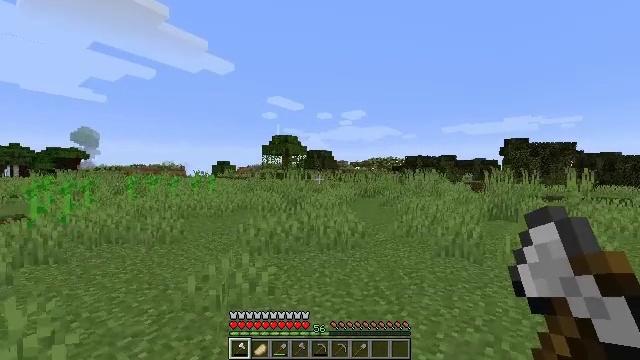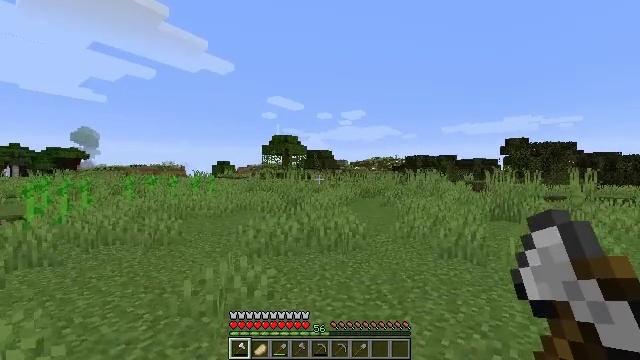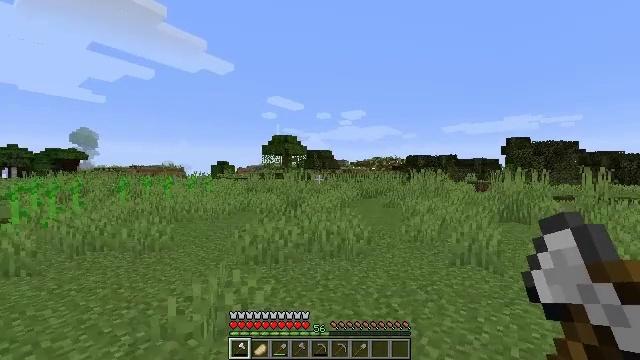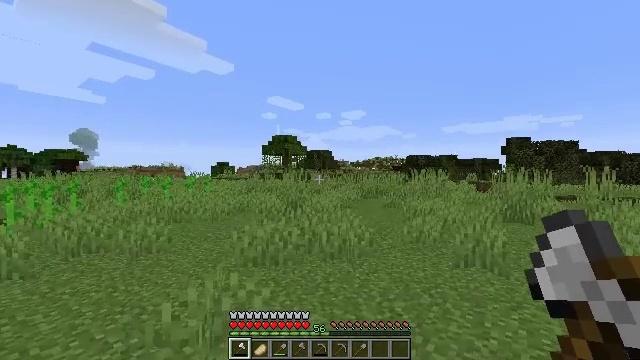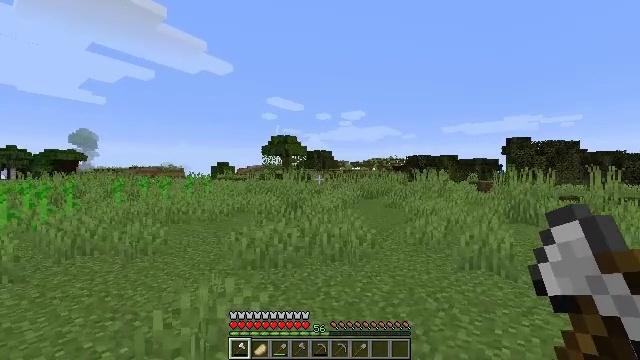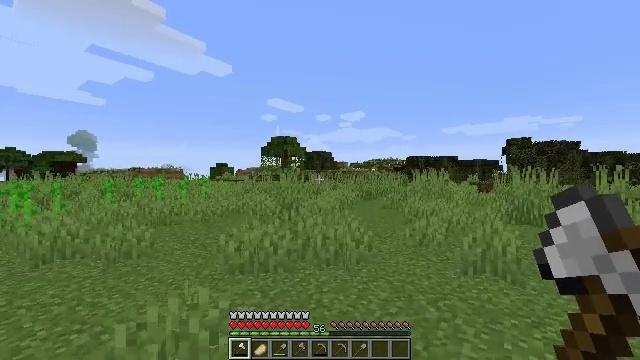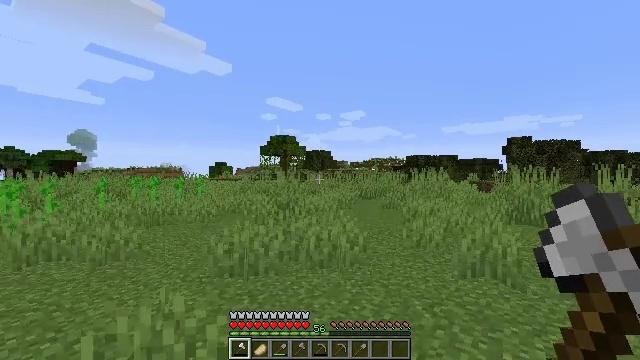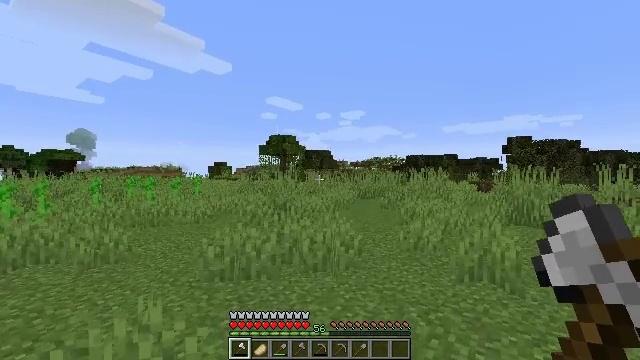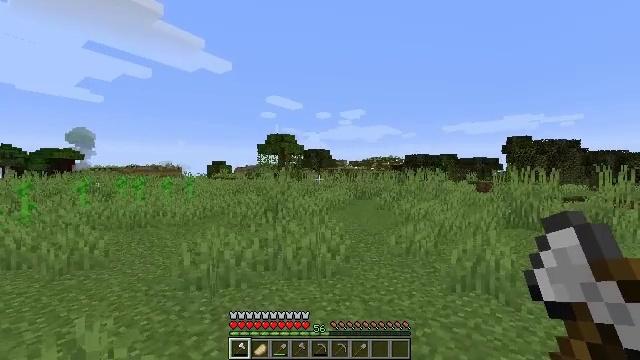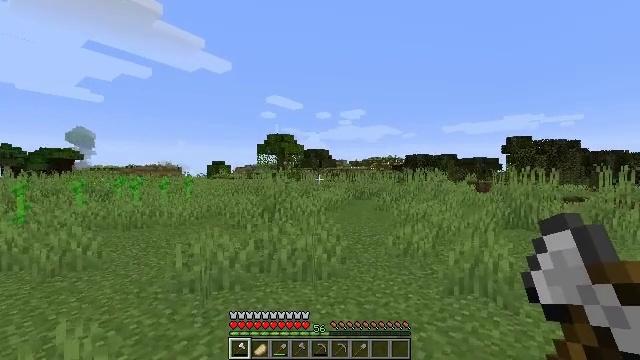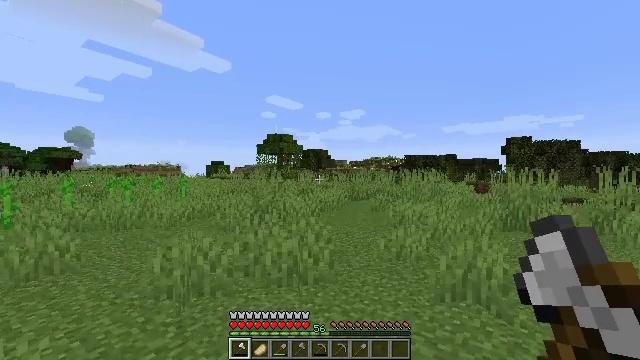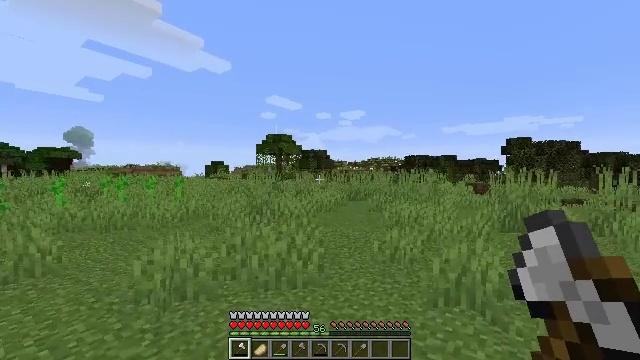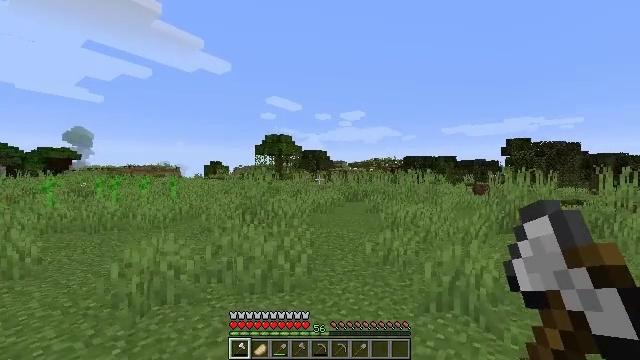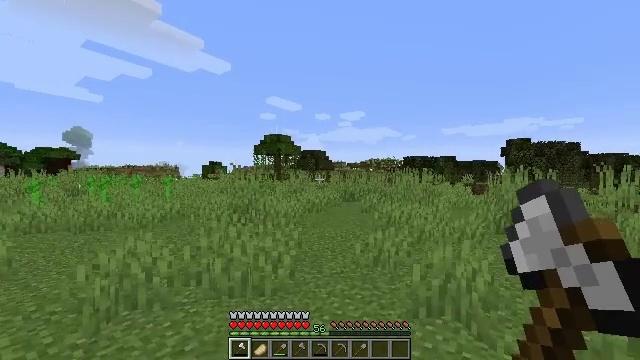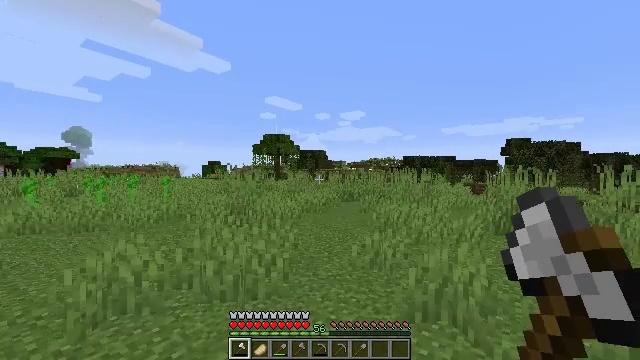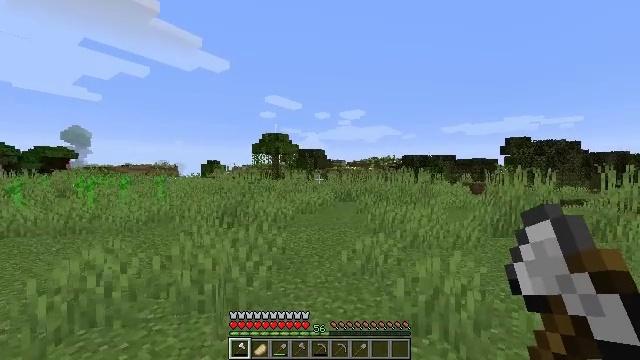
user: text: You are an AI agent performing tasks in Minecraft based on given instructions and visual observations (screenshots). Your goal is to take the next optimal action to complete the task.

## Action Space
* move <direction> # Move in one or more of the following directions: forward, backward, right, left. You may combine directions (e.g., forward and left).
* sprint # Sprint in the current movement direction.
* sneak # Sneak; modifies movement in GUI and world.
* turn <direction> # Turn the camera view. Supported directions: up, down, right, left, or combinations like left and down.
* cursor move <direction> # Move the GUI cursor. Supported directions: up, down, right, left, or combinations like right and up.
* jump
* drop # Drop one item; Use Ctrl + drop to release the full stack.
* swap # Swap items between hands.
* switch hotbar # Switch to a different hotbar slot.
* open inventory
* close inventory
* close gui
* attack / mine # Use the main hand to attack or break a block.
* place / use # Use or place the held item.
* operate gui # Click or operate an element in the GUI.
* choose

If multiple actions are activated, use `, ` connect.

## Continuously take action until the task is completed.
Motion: motion action
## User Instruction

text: Attack the clay block to obtain it.
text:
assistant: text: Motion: move forward
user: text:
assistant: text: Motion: move forward
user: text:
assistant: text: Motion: move forward
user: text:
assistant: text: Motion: move forward and move right
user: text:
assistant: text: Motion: move forward and move right
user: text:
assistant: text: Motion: move forward and move right
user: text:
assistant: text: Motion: move forward and move right
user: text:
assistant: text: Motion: move forward and move right
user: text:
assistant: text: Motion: move forward and move right
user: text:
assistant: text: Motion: move forward and move right
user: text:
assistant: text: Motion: move forward and move right
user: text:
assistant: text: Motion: move forward and move right
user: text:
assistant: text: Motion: move forward and move right
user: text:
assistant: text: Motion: move forward and move right
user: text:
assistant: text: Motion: move forward and move right
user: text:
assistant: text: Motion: move forward and move right
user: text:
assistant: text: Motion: move forward and move right
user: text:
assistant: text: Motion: move forward and move right
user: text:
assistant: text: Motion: move forward and move right
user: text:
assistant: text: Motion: move forward and move right
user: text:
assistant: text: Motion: move forward and move right
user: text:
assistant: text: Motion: move forward and move right
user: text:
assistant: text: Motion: move forward and move right
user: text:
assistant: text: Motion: move forward and move right
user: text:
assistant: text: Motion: move forward and move right
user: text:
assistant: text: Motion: move forward and move right
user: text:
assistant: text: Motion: move forward and move right
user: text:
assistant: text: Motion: move forward and move right
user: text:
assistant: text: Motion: move forward and move right
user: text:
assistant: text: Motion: move forward and move right